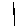
Label: line